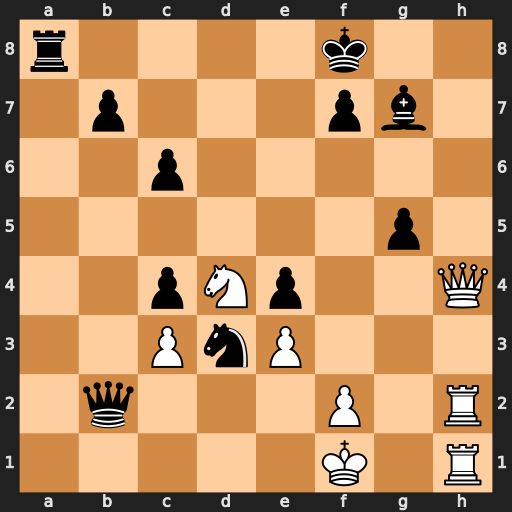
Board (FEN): r4k2/1p3pb1/2p5/6p1/2pNp2Q/2PnP3/1q3P1R/5K1R
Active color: w
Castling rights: -
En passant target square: -
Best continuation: Qxg5 Ra1+ Kg2 Qxf2+ Kh3 f6 Ne6+ Kf7 Qxg7+